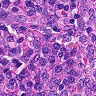
Metastatic tissue present: no